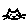
Label: cat